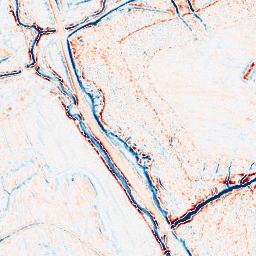
Category: edge_preserving
Decomposition family: bilateral
Decomposition parameters: d: 9
sigma_color: 25
sigma_space: 25
Upsampling method: bicubic_3x
Upsampling parameters: scale: 3
Upsampling scale: 3